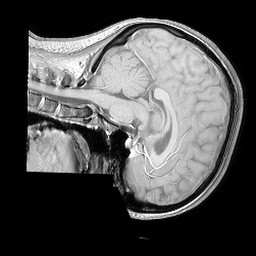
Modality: T1w
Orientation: sagittal
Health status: ill
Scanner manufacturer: philips
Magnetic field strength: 3 T
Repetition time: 0.3787 s
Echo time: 0.002908 s